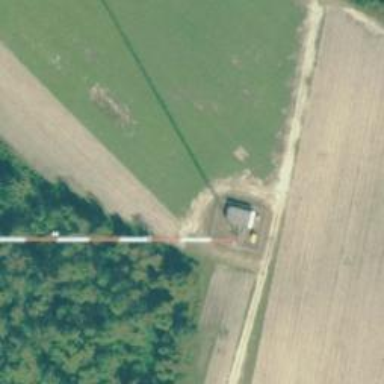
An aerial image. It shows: Mast tower used for communication.